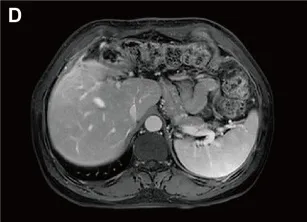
After. ICI therapy.
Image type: radiology (mri)